Question: According to the <URL>,
> getRingerMode() returns the current ringtone mode, one of
RINGER_MODE_NORMAL, RINGER_MODE_SILENT, or RINGER_MODE_VIBRATE.
But there should be 4 modes, right?
Sound ON, Vibrate OFF:
Sound ON, Vibrate ON: RINGER_MODE_NORMAL
Sound OFF, Vibrate OFF: RINGER_MODE_SILENT
Sound OFF, Vibrate ON: RINGER_MODE_VIBRATE
Please help me out. Thank you.

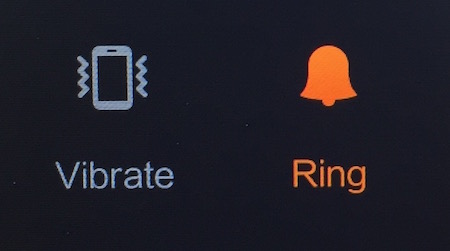
Answer: You can set the ringer method to RINGER_MODER_NORMAL (Sound and vibrate on) and separately set the vibrate setting to VIBRATE_SETTING_OFF(turn off vibrate completely) OR VIBRATE_SETTING_ONLY_SILENT.(Vibrate only if the mode is silent) as below:
To turn off ringtone vibrations:
'''
setVibrateSetting (AudioManager.VIBRATE_TYPE_RINGER,AudioManager.VIBRATE_SETTING_OFF)
'''
To turn off notification vibrations:
'''
setVibrateSetting (AudioManager.VIBRATE_TYPE_NOTIFICATION,AudioManager.VIBRATE_SETTING_OFF)
'''
UPDATE:To get the status of the current audio mode by
'''
if(getRingerMode ()==AudioManager.RINGER_MODE_NORMAL)
{ if((getVibrateSetting(AudioManager.VIBRATE_TYPE_RINGER))==AudioManager.AudioManager.VIBRATE_SETTING_OFF){
Log.d("Ringer Mode is":"ring with no vibraion")
}
else{
Log.d("Ringer Mode is":"ring with vibraion")
}
else if(getRingerMode ()==AudioManager.RINGER_MODE_SILENT){
if((getVibrateSetting(AudioManager.VIBRATE_TYPE_RINGER))==AudioManager.AudioManager.VIBRATE_SETTING_OFF){
Log.d("Ringer Mode is":"Silent with no vibraion")
}
else{
Log.d("Ringer Mode is":"Silent with vibraion")
}
}
else{
Log.d("Ringer Mode is":"Silent with vibraion")
}
'''
In the <URL> it is said that it RINGER_MODE_SILENT mode will override the vibrate setting.
: According to DOC in API level 16.
Note: I havent Tested the code.